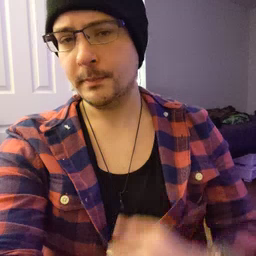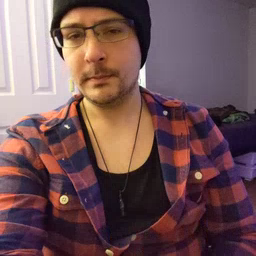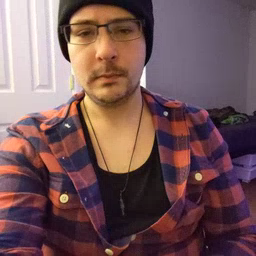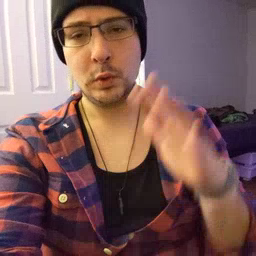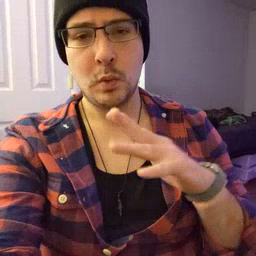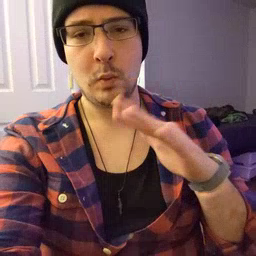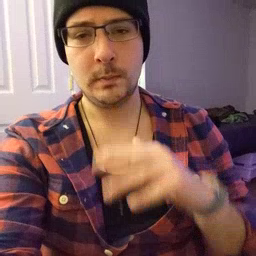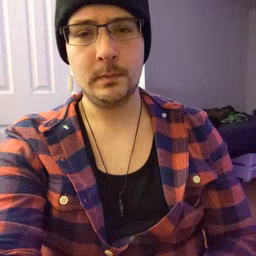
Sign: snow